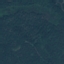
Land use / land cover: Forest